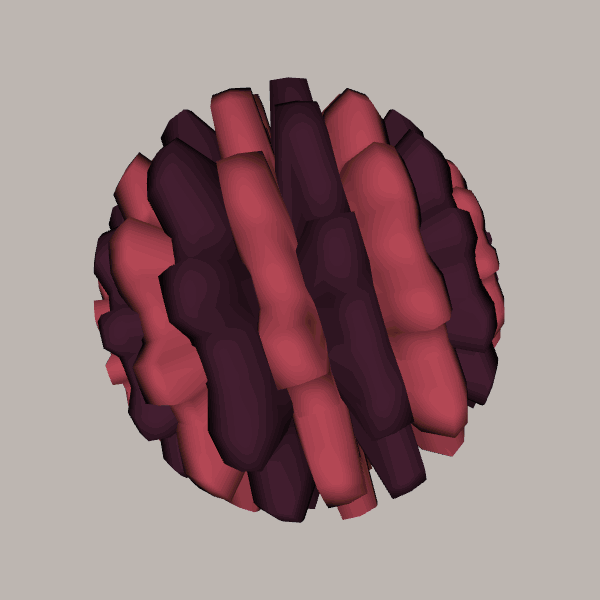
Background: light